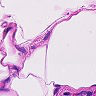
Metastatic tissue present: no